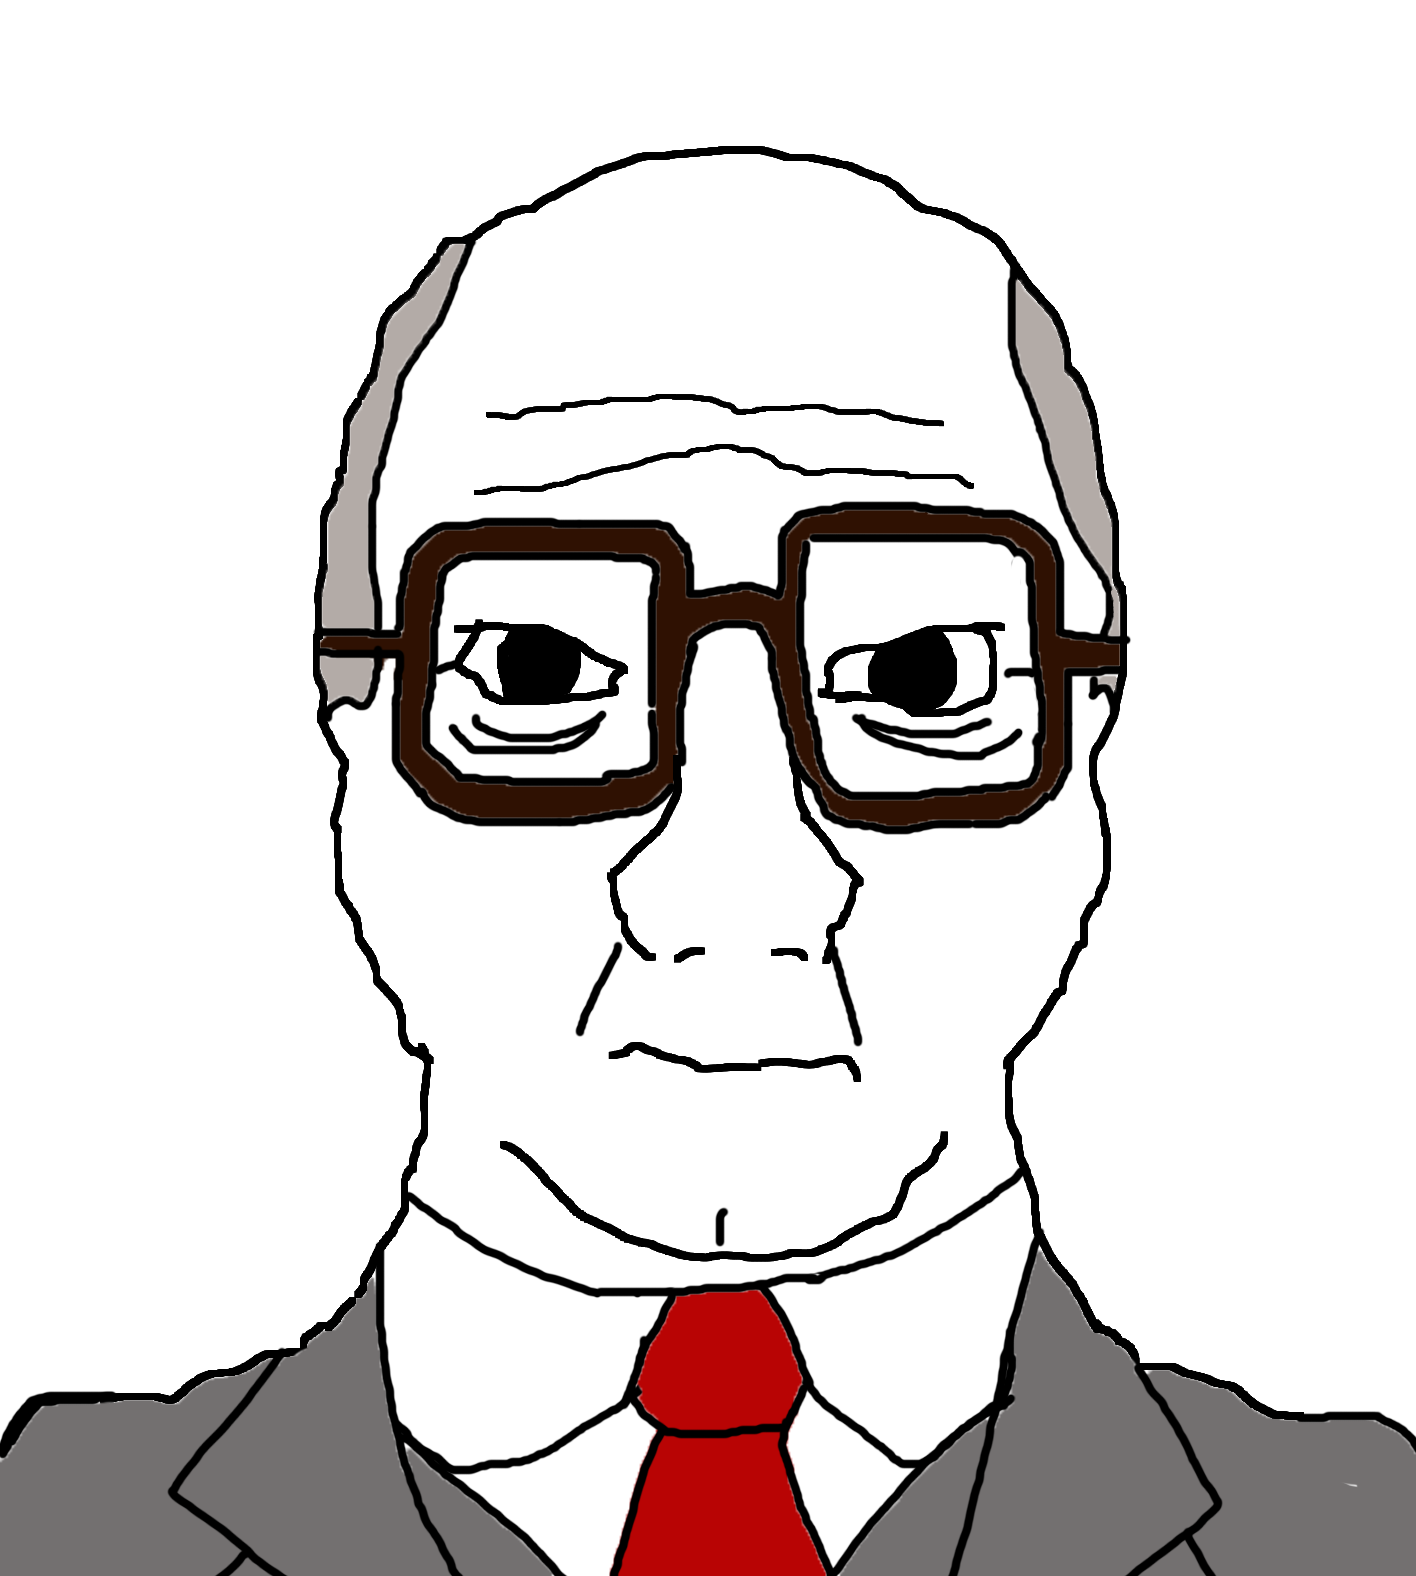
Label: 5_Front_Wojak